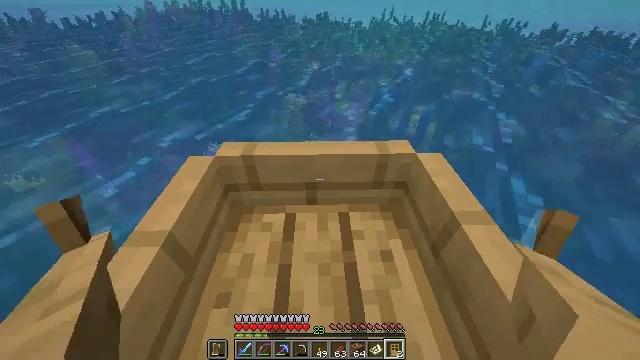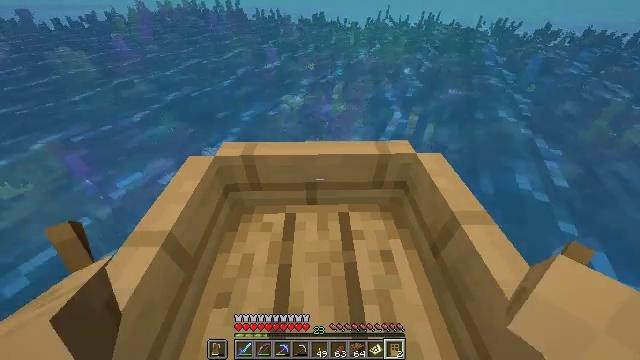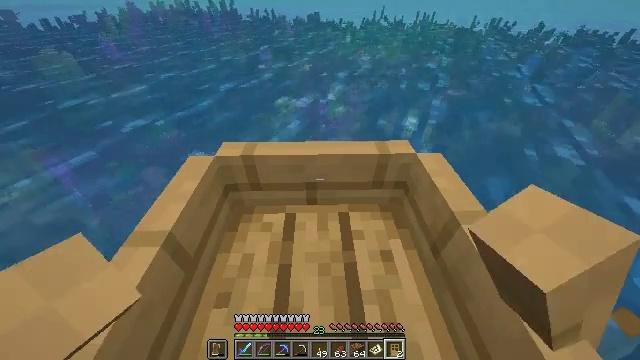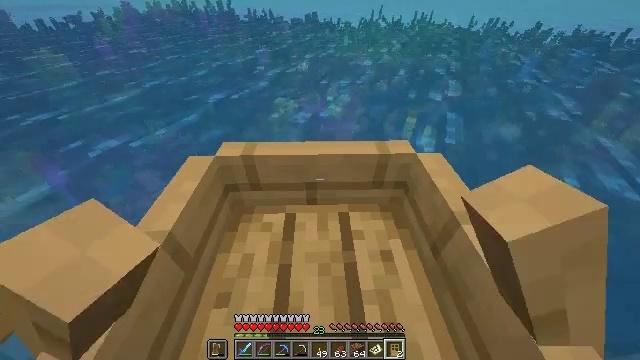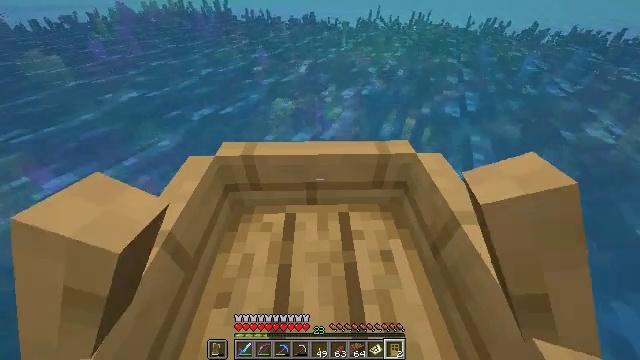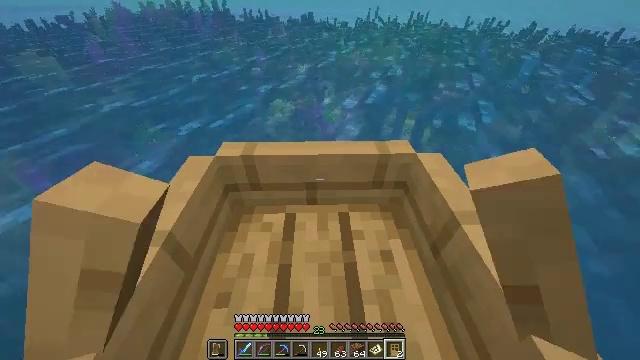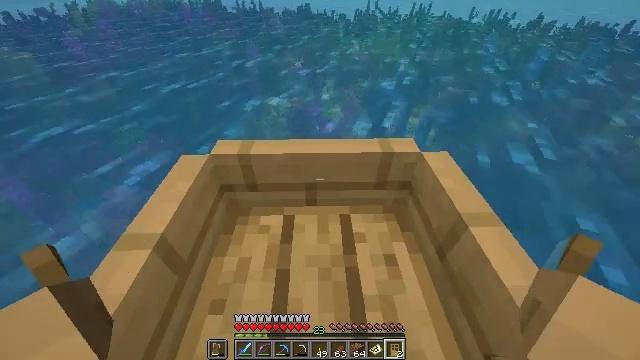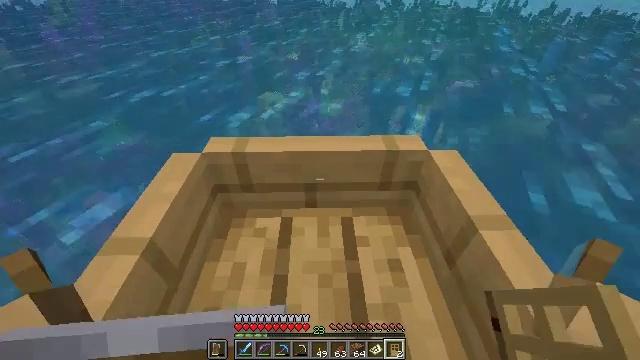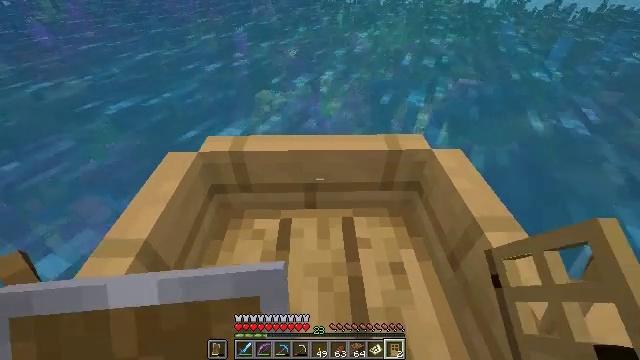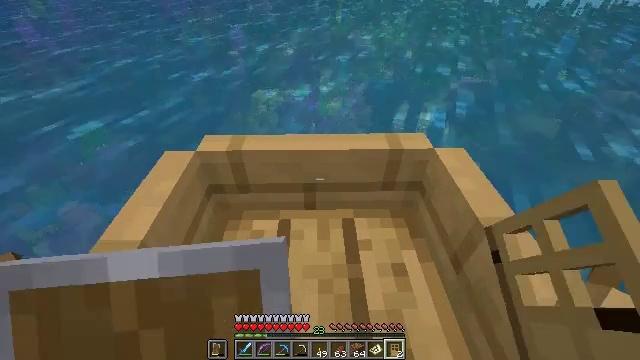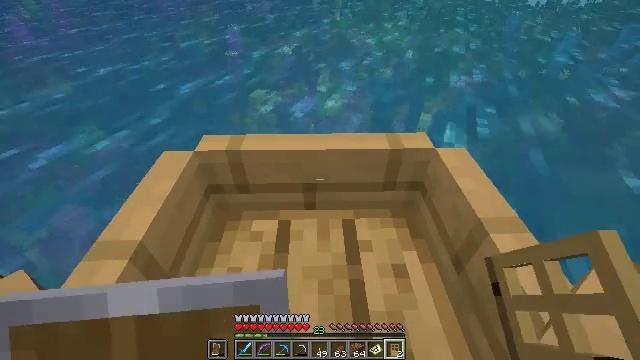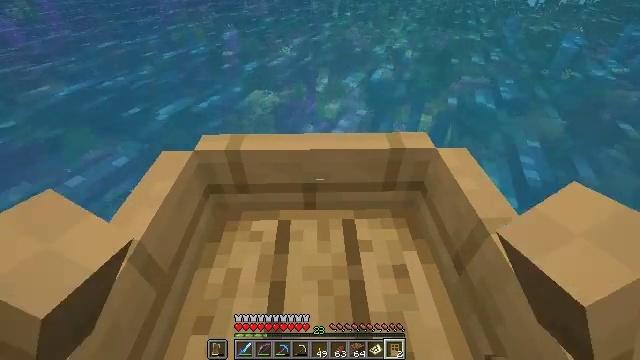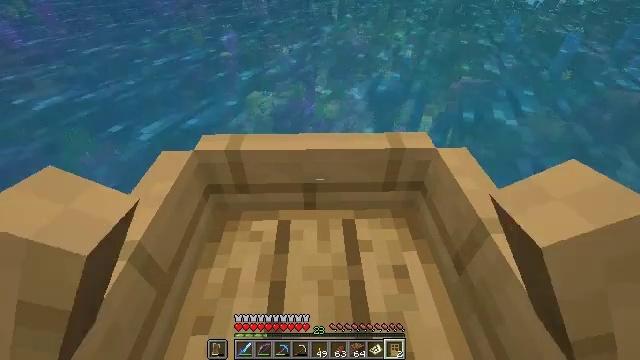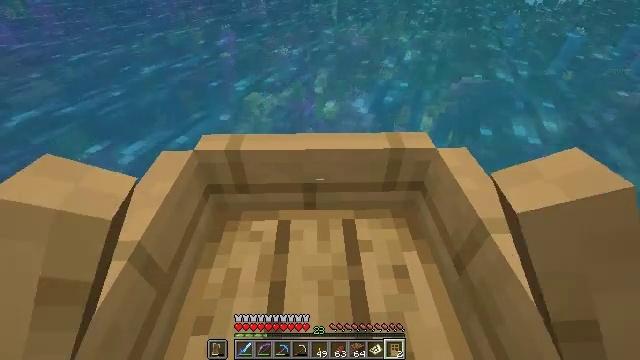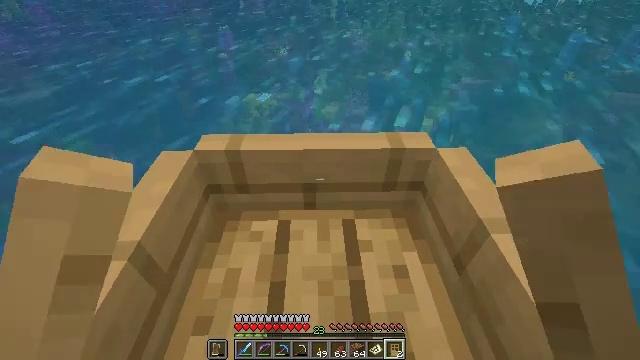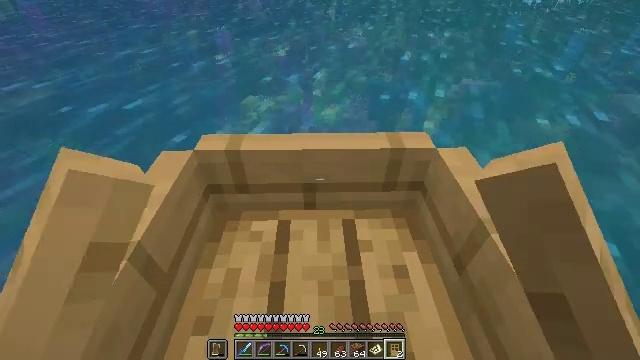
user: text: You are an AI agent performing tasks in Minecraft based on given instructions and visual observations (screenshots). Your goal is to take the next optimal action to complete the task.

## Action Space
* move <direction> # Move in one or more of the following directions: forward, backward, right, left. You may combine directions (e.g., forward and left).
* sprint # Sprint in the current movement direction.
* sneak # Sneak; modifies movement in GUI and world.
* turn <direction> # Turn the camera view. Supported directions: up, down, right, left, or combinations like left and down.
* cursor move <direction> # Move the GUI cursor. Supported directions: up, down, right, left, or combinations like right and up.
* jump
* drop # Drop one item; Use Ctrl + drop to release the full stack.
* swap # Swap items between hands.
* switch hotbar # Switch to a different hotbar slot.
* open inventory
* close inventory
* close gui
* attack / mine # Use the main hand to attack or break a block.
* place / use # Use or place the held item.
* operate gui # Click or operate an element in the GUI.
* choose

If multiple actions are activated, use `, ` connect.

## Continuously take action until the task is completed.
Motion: motion action
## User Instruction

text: Mine underwater sea pickle.
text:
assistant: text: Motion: move forward
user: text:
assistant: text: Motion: move forward
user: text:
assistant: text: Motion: move forward
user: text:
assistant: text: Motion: move forward
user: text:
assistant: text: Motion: no_op
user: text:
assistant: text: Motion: no_op
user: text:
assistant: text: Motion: no_op
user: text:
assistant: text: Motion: no_op
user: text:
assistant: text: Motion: move forward
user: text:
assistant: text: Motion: move forward
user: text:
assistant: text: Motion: move forward
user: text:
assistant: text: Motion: move forward
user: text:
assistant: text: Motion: move forward
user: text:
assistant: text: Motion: move forward
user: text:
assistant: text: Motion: move back
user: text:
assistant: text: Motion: move back
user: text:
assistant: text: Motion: move back
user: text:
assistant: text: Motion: no_op
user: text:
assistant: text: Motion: no_op
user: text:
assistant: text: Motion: no_op
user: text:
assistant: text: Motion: no_op
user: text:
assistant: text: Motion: move back
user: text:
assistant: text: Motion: move back
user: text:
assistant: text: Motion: no_op
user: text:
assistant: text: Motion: no_op
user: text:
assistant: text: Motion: no_op
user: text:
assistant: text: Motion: no_op
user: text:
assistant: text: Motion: turn left and down
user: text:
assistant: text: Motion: turn left and down
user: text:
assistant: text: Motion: turn left and down